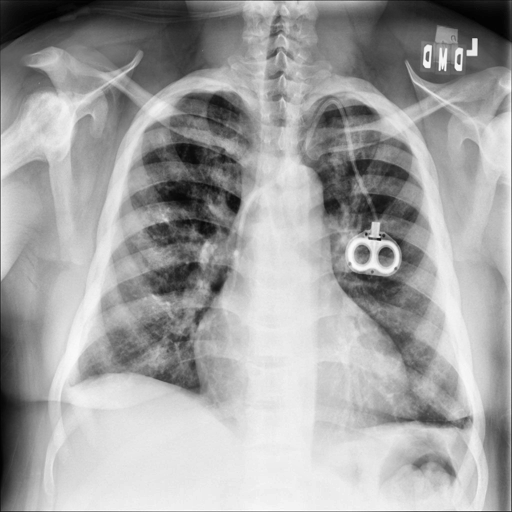
Finding: NORMAL